Question: I was trying to design gui for my app using wxPython.
I was using wx.GridBagSizer, but I encountered a few problems with it.

First layout is what I get from my code and the second one is the layout I would like to get. I think I don't understand pos and span attributes correctly. I would be grateful for any explanation. Below is my current code:
'''
class MyFrame1 ( wx.Frame ):
def __init__( self, parent ):
wx.Frame.__init__ ( self, parent, id = wx.ID_ANY, title = wx.EmptyString, pos = wx.DefaultPosition, size = wx.Size( 561,401 ), style = wx.DEFAULT_FRAME_STYLE|wx.TAB_TRAVERSAL )
self.SetSizeHintsSz( wx.DefaultSize, wx.DefaultSize )
gbSizer1 = wx.GridBagSizer( 0, 0 )
gbSizer1.SetFlexibleDirection( wx.BOTH )
gbSizer1.SetNonFlexibleGrowMode( wx.FLEX_GROWMODE_SPECIFIED )
gbSizer1.SetMinSize( wx.Size( 0,0 ) )
self.m_panel25 = wx.Panel( self, wx.ID_ANY, wx.DefaultPosition, wx.Size( 10,10 ), wx.TAB_TRAVERSAL )
self.m_panel25.SetBackgroundColour( wx.SystemSettings.GetColour( wx.SYS_COLOUR_WINDOWTEXT ) )
gbSizer1.Add( self.m_panel25, wx.GBPosition( 0, 0 ), wx.GBSpan( 1, 3 ), wx.EXPAND |wx.ALL, 5 )
self.m_panel41 = wx.Panel( self, wx.ID_ANY, wx.DefaultPosition, wx.DefaultSize, wx.TAB_TRAVERSAL )
gbSizer1.Add( self.m_panel41, wx.GBPosition( 5, 0 ), wx.GBSpan( 1, 1 ), wx.EXPAND |wx.ALL, 5 )
self.m_panel26 = wx.Panel( self, wx.ID_ANY, wx.DefaultPosition, wx.Size( 10,10 ), wx.TAB_TRAVERSAL )
self.m_panel26.SetBackgroundColour( wx.SystemSettings.GetColour( wx.SYS_COLOUR_INFOBK ) )
gbSizer1.Add( self.m_panel26, wx.GBPosition( 0, 3 ), wx.GBSpan( 1, 1 ), wx.ALL, 5 )
self.m_panel28 = wx.Panel( self, wx.ID_ANY, wx.DefaultPosition, wx.Size( 10,10 ), wx.TAB_TRAVERSAL )
self.m_panel28.SetBackgroundColour( wx.SystemSettings.GetColour( wx.SYS_COLOUR_INFOBK ) )
gbSizer1.Add( self.m_panel28, wx.GBPosition( 0, 4 ), wx.GBSpan( 1, 1 ), wx.ALL, 5 )
self.m_panel27 = wx.Panel( self, wx.ID_ANY, wx.DefaultPosition, wx.Size( 10,10 ), wx.TAB_TRAVERSAL )
self.m_panel27.SetBackgroundColour( wx.SystemSettings.GetColour( wx.SYS_COLOUR_INFOBK ) )
gbSizer1.Add( self.m_panel27, wx.GBPosition( 0, 5 ), wx.GBSpan( 1, 1 ), wx.ALL, 5 )
self.m_panel29 = wx.Panel( self, wx.ID_ANY, wx.DefaultPosition, wx.Size( 10,10 ), wx.TAB_TRAVERSAL )
self.m_panel29.SetBackgroundColour( wx.SystemSettings.GetColour( wx.SYS_COLOUR_INFOBK ) )
gbSizer1.Add( self.m_panel29, wx.GBPosition( 0, 6 ), wx.GBSpan( 1, 3 ), wx.EXPAND |wx.ALL, 5 )
self.m_panel30 = wx.Panel( self, wx.ID_ANY, wx.DefaultPosition, wx.Size( 10,10 ), wx.TAB_TRAVERSAL )
self.m_panel30.SetBackgroundColour( wx.SystemSettings.GetColour( wx.SYS_COLOUR_INFOTEXT ) )
gbSizer1.Add( self.m_panel30, wx.GBPosition( 1, 3 ), wx.GBSpan( 5, 6 ), wx.EXPAND |wx.ALL, 5 )
self.m_panel31 = wx.Panel( self, wx.ID_ANY, wx.DefaultPosition, wx.Size( 10,10 ), wx.TAB_TRAVERSAL )
self.m_panel31.SetBackgroundColour( wx.SystemSettings.GetColour( wx.SYS_COLOUR_HIGHLIGHT ) )
gbSizer1.Add( self.m_panel31, wx.GBPosition( 1, 0 ), wx.GBSpan( 1, 3 ), wx.ALL, 5 )
self.m_panel32 = wx.Panel( self, wx.ID_ANY, wx.DefaultPosition, wx.Size( 10,10 ), wx.TAB_TRAVERSAL )
self.m_panel32.SetBackgroundColour( wx.SystemSettings.GetColour( wx.SYS_COLOUR_HIGHLIGHT ) )
gbSizer1.Add( self.m_panel32, wx.GBPosition( 2, 0 ), wx.GBSpan( 1, 3 ), wx.ALL, 5 )
self.m_panel39 = wx.Panel( self, wx.ID_ANY, wx.DefaultPosition, wx.Size( 10,10 ), wx.TAB_TRAVERSAL )
self.m_panel39.SetBackgroundColour( wx.SystemSettings.GetColour( wx.SYS_COLOUR_HIGHLIGHT ) )
gbSizer1.Add( self.m_panel39, wx.GBPosition( 3, 0 ), wx.GBSpan( 1, 3 ), wx.ALL, 5 )
self.m_panel40 = wx.Panel( self, wx.ID_ANY, wx.DefaultPosition, wx.Size( 10,10 ), wx.TAB_TRAVERSAL )
self.m_panel40.SetBackgroundColour( wx.SystemSettings.GetColour( wx.SYS_COLOUR_HIGHLIGHT ) )
gbSizer1.Add( self.m_panel40, wx.GBPosition( 4, 0 ), wx.GBSpan( 1, 3 ), wx.ALL, 5 )
self.SetSizer( gbSizer1 )
self.Layout()
self.Centre( wx.BOTH )
'''
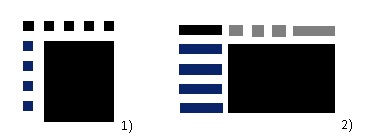
Answer: I think you are really close. Take note of the changes made. What about this:
'''
import wx
class MyFrame1 ( wx.Frame ):
def __init__( self, parent ):
wx.Frame.__init__ ( self, parent, id = wx.ID_ANY, title = wx.EmptyString, pos = wx.DefaultPosition, size = wx.Size( 561,401 ), style = wx.DEFAULT_FRAME_STYLE|wx.TAB_TRAVERSAL )
self.SetSizeHintsSz( wx.DefaultSize, wx.DefaultSize )
gbSizer1 = wx.GridBagSizer( 0, 0 )
gbSizer1.SetFlexibleDirection( wx.BOTH )
gbSizer1.SetNonFlexibleGrowMode( wx.FLEX_GROWMODE_SPECIFIED )
gbSizer1.SetMinSize( wx.Size( 0,0 ) )
self.m_panel25 = wx.Panel( self, wx.ID_ANY, wx.DefaultPosition, wx.Size( 40,10 ), wx.TAB_TRAVERSAL )
self.m_panel25.SetBackgroundColour( wx.SystemSettings.GetColour( wx.SYS_COLOUR_WINDOWTEXT ) )
gbSizer1.Add( self.m_panel25, wx.GBPosition( 0, 0 ), wx.GBSpan( 1, 3 ), wx.EXPAND |wx.ALL, 5 )
self.m_panel41 = wx.Panel( self, wx.ID_ANY, wx.DefaultPosition, wx.DefaultSize, wx.TAB_TRAVERSAL )
gbSizer1.Add( self.m_panel41, wx.GBPosition( 5, 0 ), wx.GBSpan( 1, 1 ), wx.EXPAND |wx.ALL, 5 )
self.m_panel26 = wx.Panel( self, wx.ID_ANY, wx.DefaultPosition, wx.Size( 10,10 ), wx.TAB_TRAVERSAL )
self.m_panel26.SetBackgroundColour( wx.SystemSettings.GetColour( wx.SYS_COLOUR_INFOBK ) )
gbSizer1.Add( self.m_panel26, wx.GBPosition( 0, 3 ), wx.GBSpan( 1, 1 ), wx.ALL, 5 )
self.m_panel28 = wx.Panel( self, wx.ID_ANY, wx.DefaultPosition, wx.Size( 10,10 ), wx.TAB_TRAVERSAL )
self.m_panel28.SetBackgroundColour( wx.SystemSettings.GetColour( wx.SYS_COLOUR_INFOBK ) )
gbSizer1.Add( self.m_panel28, wx.GBPosition( 0, 4 ), wx.GBSpan( 1, 1 ), wx.ALL, 5 )
self.m_panel27 = wx.Panel( self, wx.ID_ANY, wx.DefaultPosition, wx.Size( 10,10 ), wx.TAB_TRAVERSAL )
self.m_panel27.SetBackgroundColour( wx.SystemSettings.GetColour( wx.SYS_COLOUR_INFOBK ) )
gbSizer1.Add( self.m_panel27, wx.GBPosition( 0, 5 ), wx.GBSpan( 1, 1 ), wx.ALL, 5 )
self.m_panel29 = wx.Panel( self, wx.ID_ANY, wx.DefaultPosition, wx.Size( 40,10 ), wx.TAB_TRAVERSAL )
self.m_panel29.SetBackgroundColour( wx.SystemSettings.GetColour( wx.SYS_COLOUR_INFOBK ) )
gbSizer1.Add( self.m_panel29, wx.GBPosition( 0, 6 ), wx.GBSpan( 1, 3 ), wx.EXPAND |wx.ALL, 5 )
self.m_panel40 = wx.Panel( self, wx.ID_ANY, wx.DefaultPosition, wx.Size( 40,10 ), wx.TAB_TRAVERSAL )
self.m_panel40.SetBackgroundColour( wx.SystemSettings.GetColour( wx.SYS_COLOUR_INFOTEXT ) )
gbSizer1.Add( self.m_panel40, wx.GBPosition( 1, 3 ), wx.GBSpan( 5, 6 ), wx.EXPAND |wx.ALL, 5 )
self.m_panel31 = wx.Panel( self, wx.ID_ANY, wx.DefaultPosition, wx.Size( 40,10 ), wx.TAB_TRAVERSAL )
self.m_panel31.SetBackgroundColour( wx.SystemSettings.GetColour( wx.SYS_COLOUR_HIGHLIGHT ) )
gbSizer1.Add( self.m_panel31, wx.GBPosition( 1, 0 ), wx.GBSpan( 1, 3 ), wx.ALL, 5 )
self.m_panel32 = wx.Panel( self, wx.ID_ANY, wx.DefaultPosition, wx.Size( 40,10 ), wx.TAB_TRAVERSAL )
self.m_panel32.SetBackgroundColour( wx.SystemSettings.GetColour( wx.SYS_COLOUR_HIGHLIGHT ) )
gbSizer1.Add( self.m_panel32, wx.GBPosition( 2, 0 ), wx.GBSpan( 1, 3 ), wx.ALL, 5 )
self.m_panel39 = wx.Panel( self, wx.ID_ANY, wx.DefaultPosition, wx.Size( 40,10 ), wx.TAB_TRAVERSAL )
self.m_panel39.SetBackgroundColour( wx.SystemSettings.GetColour( wx.SYS_COLOUR_HIGHLIGHT ) )
gbSizer1.Add( self.m_panel39, wx.GBPosition( 3, 0 ), wx.GBSpan( 1, 3 ), wx.ALL, 5 )
self.m_panel40 = wx.Panel( self, wx.ID_ANY, wx.DefaultPosition, wx.Size( 40,10 ), wx.TAB_TRAVERSAL )
self.m_panel40.SetBackgroundColour( wx.SystemSettings.GetColour( wx.SYS_COLOUR_HIGHLIGHT ) )
gbSizer1.Add( self.m_panel40, wx.GBPosition( 4, 0 ), wx.GBSpan( 1, 3 ), wx.ALL, 5 )
self.SetSizer( gbSizer1 )
self.Layout()
self.Centre( wx.BOTH )
def main():
app = wx.App(False)
MainFrame = MyFrame1(None)
MainFrame.Show()
app.MainLoop()
if __name__ == '__main__':
main()
'''
When the above code is run it outputs:

# Edit
First. I haven't used the GridBagSizer before, so I apologize if the information that I give is misleading in any way. But wx.Size in this instance is part of a wx.Panel class, where as wx.GBSpan is part of a wx.GridBagSizer class. As such you might be able to expand the panel to fit the span, but I am not sure how to do this at the moment.
- <URL>
It would appear that wx.GBSpan() defaults to 1 row cell and 1 column cell.
So, wx.GBSpan(rowspan=1,colspan=1) is the same as wx.GBSpan(1, 1).
And if you take a look at Robin Dunn's answer from the mailing lists archive...
<URL>
'''
> Hi all
>
> I understand what the 'span' argument to wx.GridBagSizer.Add() means, but it
> is not behaving as I would expect.
>
> Assume I have two columns in my GBS, one with a width of 20 and one with a
> width of 30.
>
> If I add a row containing an element with a width of 40, spanning both
> columns, I expected that the existing sizes and positions would not change,
> as there is ample room to fit the new row into the available width.
>
> In practice, the overall width is increased, and ugly spaces start to
> appear.
... [show rest of quote]
IIRC when an item spans columns then its width is divided evenly across
all the columns. In other words, for an item that is 100 pixels wide
that is spanned across 5 columns, then each column takes 'ownership' of
20 pixels for that item. So even if everything else in that column is
only 10 pixels wide, the sizer is still going to assume that the col
needs 20 pixels because of that column's share of the spanning item.
'''
So for example with your Code:
'''
self.m_panel29 = wx.Panel( self, wx.ID_ANY, wx.DefaultPosition, wx.Size( 10,10 ), wx.TAB_TRAVERSAL )
self.m_panel29.SetBackgroundColour( wx.SystemSettings.GetColour( wx.SYS_COLOUR_INFOBK ) )
gbSizer1.Add( self.m_panel29, wx.GBPosition( 0, 6 ), wx.GBSpan( 1, 3 ), wx.EXPAND |wx.ALL, 5 )
'''
wx.GBSpan(rowspan=1, colspan=3) and wx.Size( 10, 10 ) width = 10 and height = 10.
Also worth taking a look at in regards to Size and expanding panels:
- <URL>